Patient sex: M
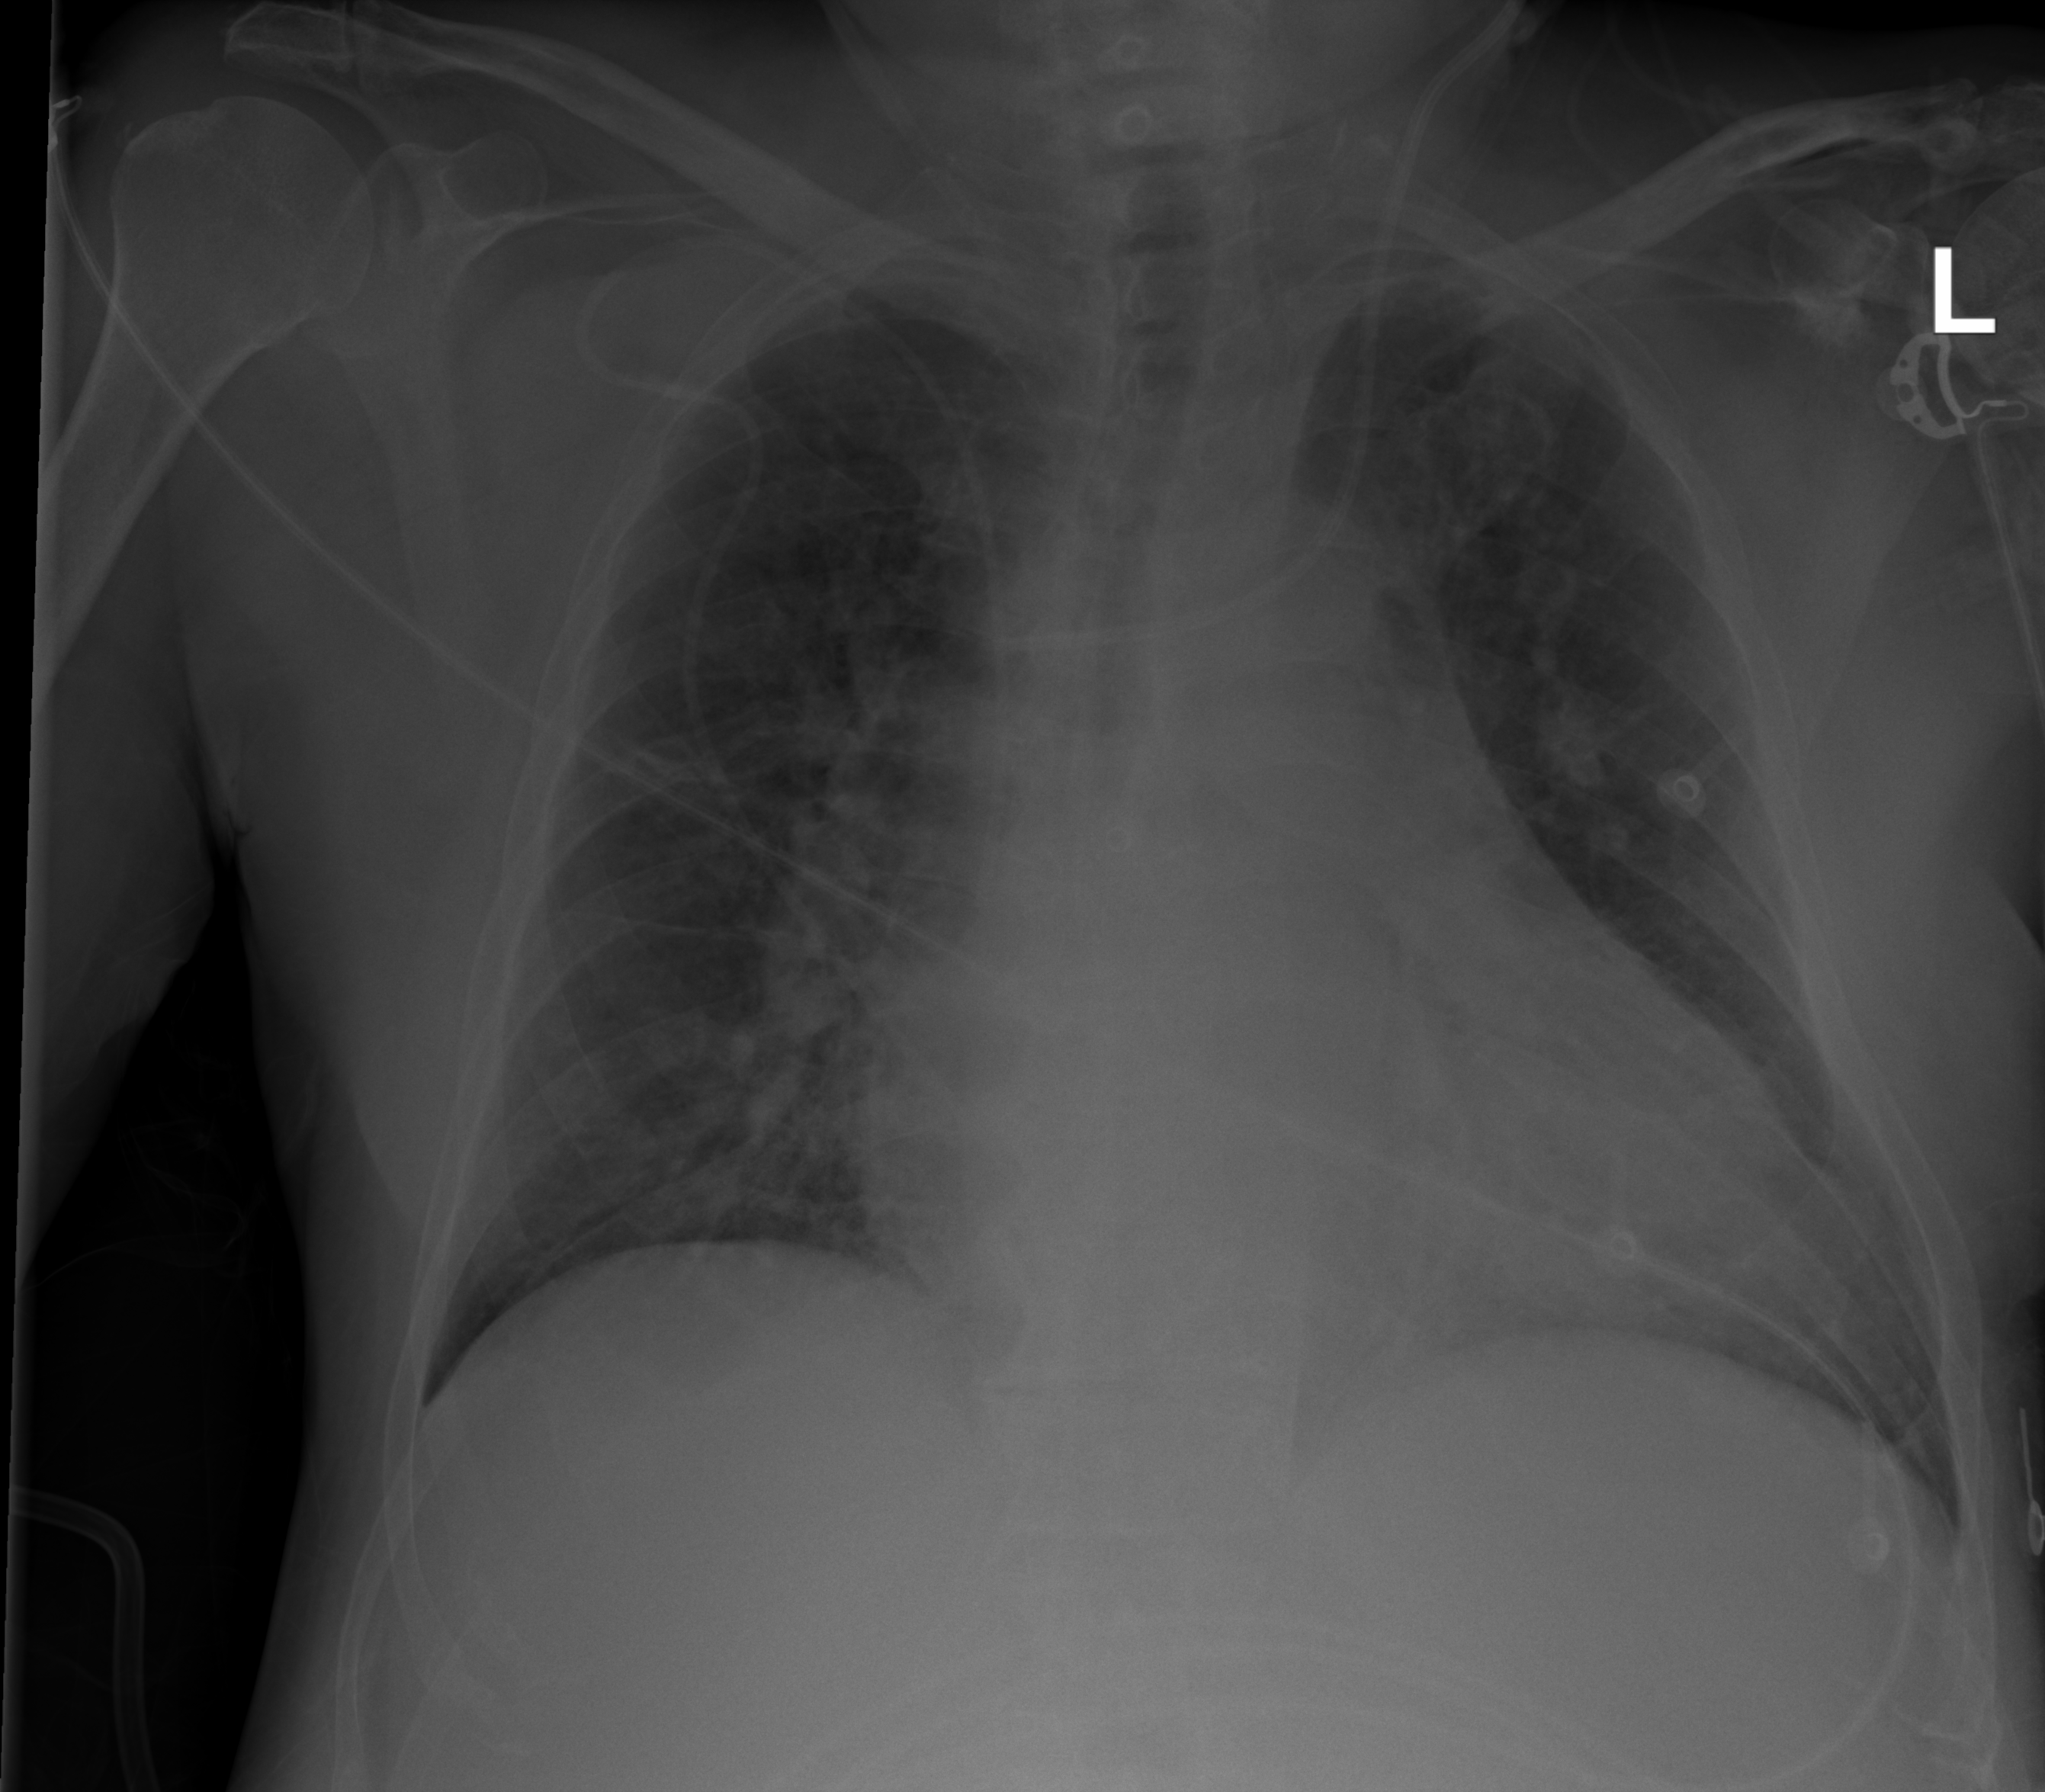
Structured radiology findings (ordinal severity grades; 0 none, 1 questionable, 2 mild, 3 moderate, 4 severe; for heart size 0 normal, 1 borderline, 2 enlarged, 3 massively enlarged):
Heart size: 2
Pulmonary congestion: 2
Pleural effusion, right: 0
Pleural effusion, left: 0
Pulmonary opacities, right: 2
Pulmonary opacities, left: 2
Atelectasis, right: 2
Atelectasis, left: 2